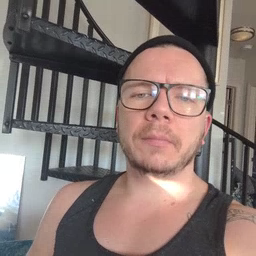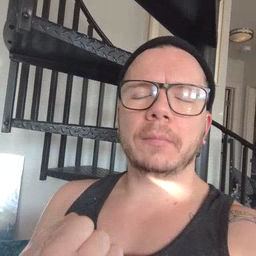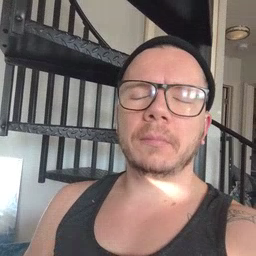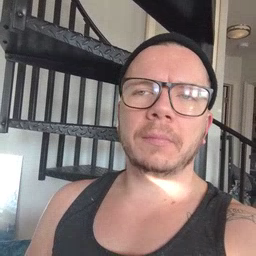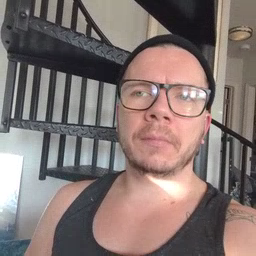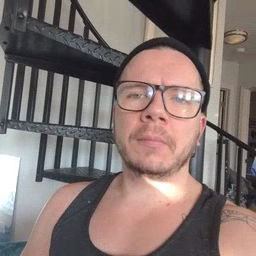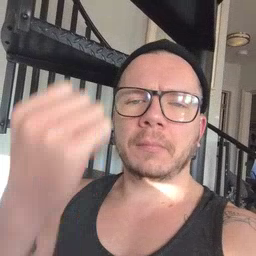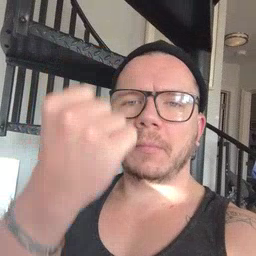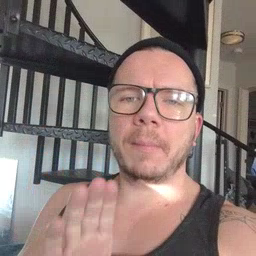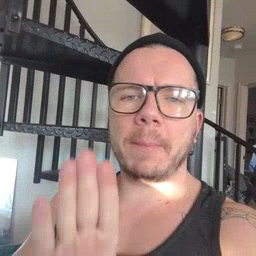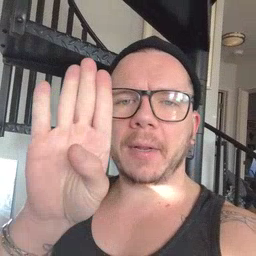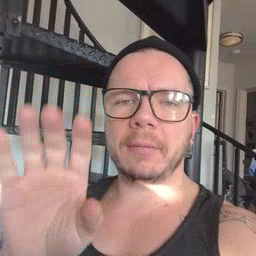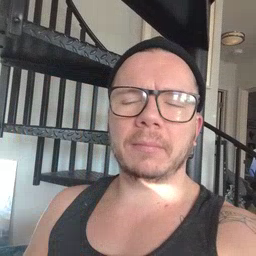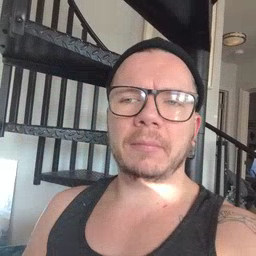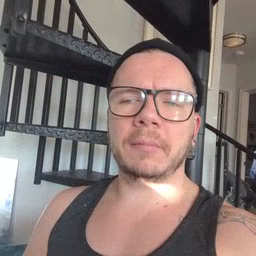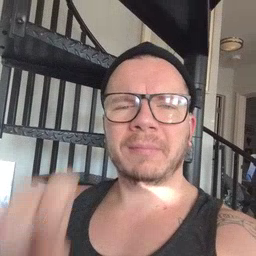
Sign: mitten